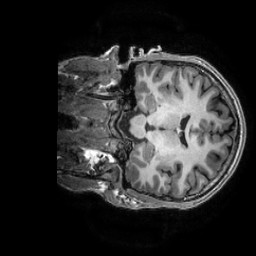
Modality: T1w
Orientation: coronal
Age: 31
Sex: male
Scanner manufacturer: ge
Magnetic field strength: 3 T
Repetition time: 0.0073 s
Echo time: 0.003 s